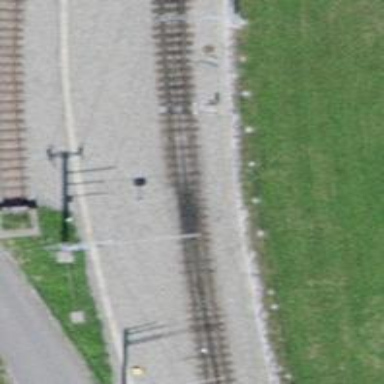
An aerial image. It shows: Narrow-gauge railway track with electrified contact line. The railway has one track.